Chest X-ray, AP view. Patient: 62 years old, sex M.
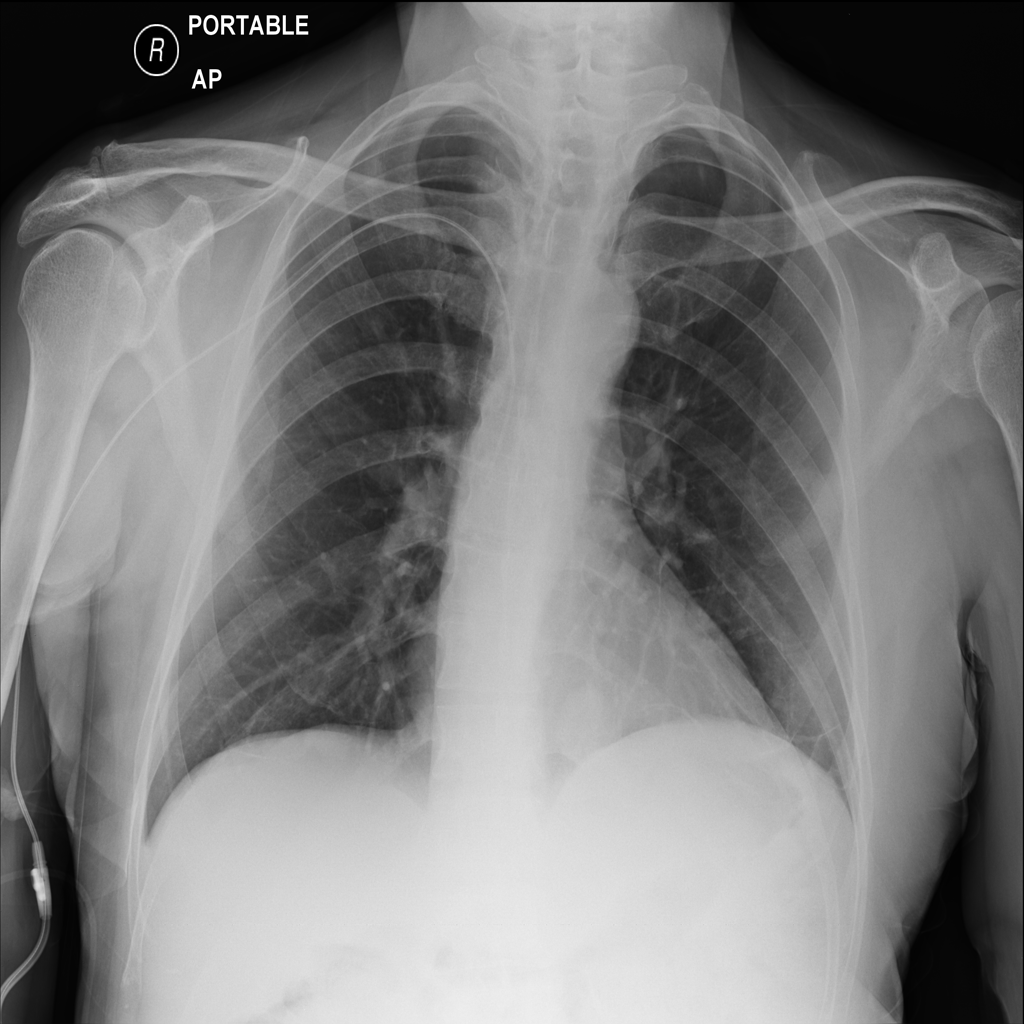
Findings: No Finding